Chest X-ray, PA view. Patient: 38 years old, sex M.
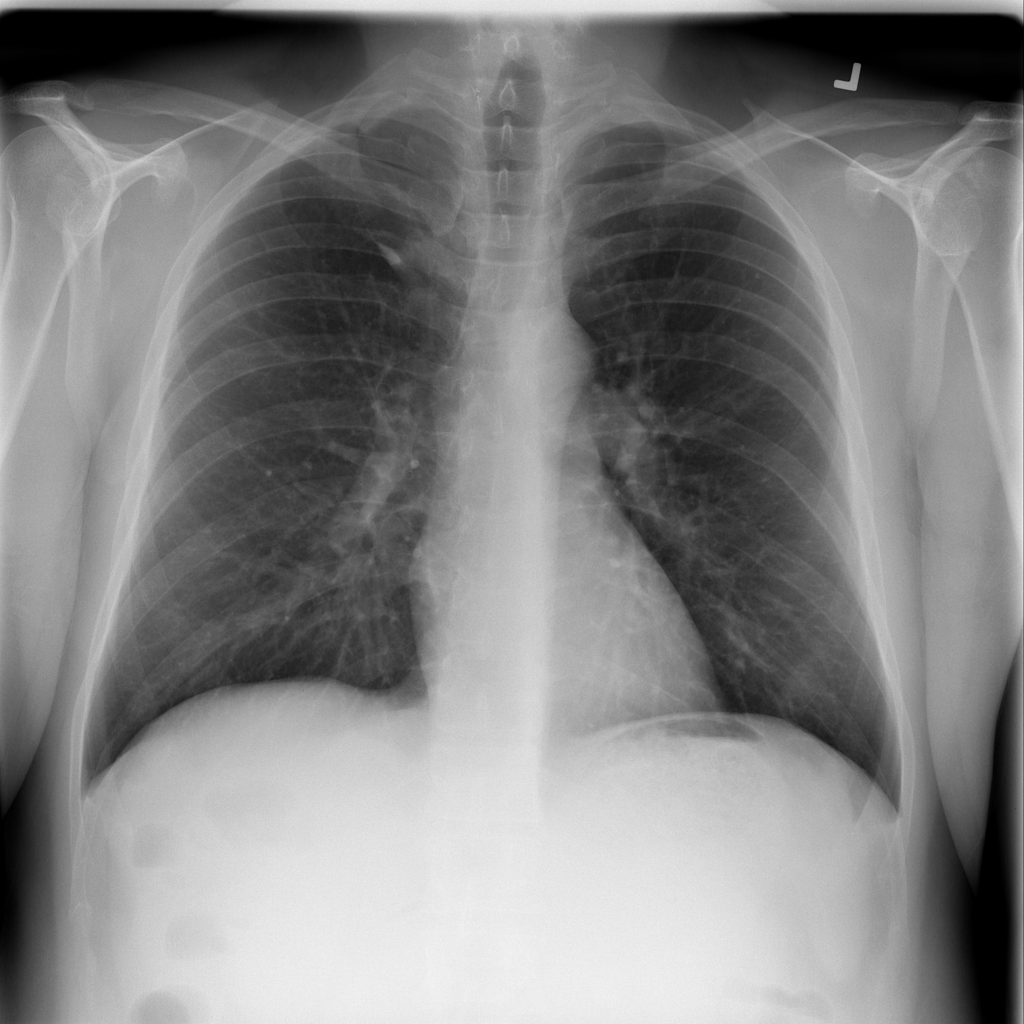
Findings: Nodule